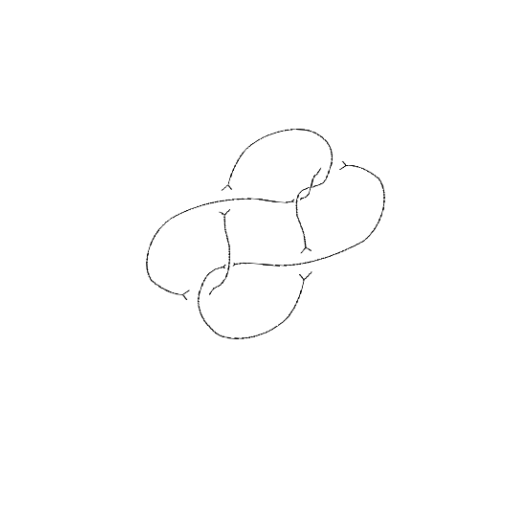
Crossing number: 7